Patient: sex M, age 59
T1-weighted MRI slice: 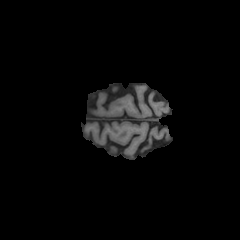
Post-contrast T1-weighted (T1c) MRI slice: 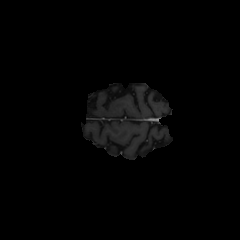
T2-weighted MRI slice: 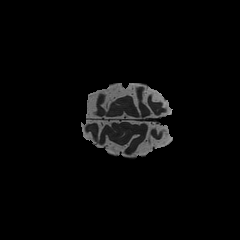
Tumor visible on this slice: no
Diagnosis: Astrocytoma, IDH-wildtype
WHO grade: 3